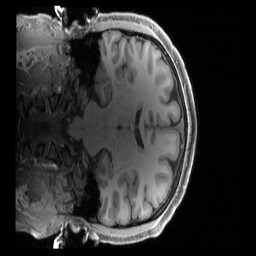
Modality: T1w
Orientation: coronal
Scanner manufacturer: siemens
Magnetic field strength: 3 T
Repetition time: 2.4 s
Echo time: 0.00222 s